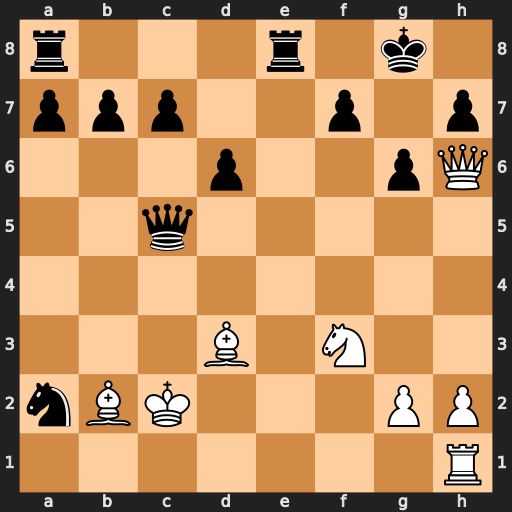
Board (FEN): r3r1k1/ppp2p1p/3p2pQ/2q5/8/3B1N2/nBK3PP/7R
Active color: w
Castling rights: -
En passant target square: -
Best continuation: Kb3 Re5 Nxe5 dxe5 Qh4